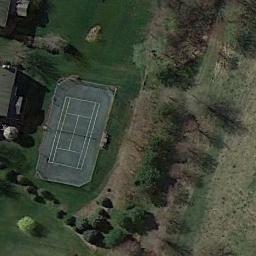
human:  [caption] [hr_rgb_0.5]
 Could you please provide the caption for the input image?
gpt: The tennis court is on the grass next to some trees .

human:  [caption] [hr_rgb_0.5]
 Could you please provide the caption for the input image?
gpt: There are buildings and many trees next to the tennis court on the lawn .

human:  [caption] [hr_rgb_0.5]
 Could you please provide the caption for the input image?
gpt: Many trees are around the tennis court .

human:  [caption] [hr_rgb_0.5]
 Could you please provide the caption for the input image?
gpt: A row of trees is planted between the tennis court and the road .

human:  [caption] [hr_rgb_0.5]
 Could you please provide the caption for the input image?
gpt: The tennis court is on a green meadow beside some trees .